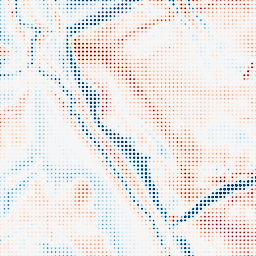
Category: multiscale
Decomposition family: dog_multiscale
Decomposition parameters: sigma_ratio: 2
n_scales: 3
base_sigma: 1
Upsampling method: sinc_blackman
Upsampling parameters: scale: 8
kernel_size: 4
Upsampling scale: 8